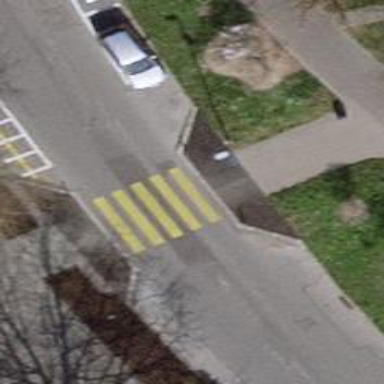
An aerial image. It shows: Marked crossing on the road.